Current action and preconditions to check: trajectory_clear

Your task: For each precondition in the list above, predict whether it will hold at this action.

Consider the current scene as observed from the mobile robot's camera, and analyze the predicted future states of all dynamic agents (e.g., people, animals, vehicles, or any moving entities) within the NEXT SECOND.

IMPORTANT: Only answer "very likely" if you are absolutely certain—based on strong, clear evidence—that a dynamic agent will violate the precondition in the predicted future state. Do NOT answer "very likely" for unlikely, ambiguous, or low-probability risks.

Ask yourself for each precondition: Is there a high probability, with clear and convincing evidence, that the predicted future states of any dynamic agent will interfere with the predicted future state of the currently executing action within the NEXT SECOND, causing that precondition to fail?

Assess the risk level based on these predictions. Use "likely" or "very likely" if motions create a clear risk of interference.

Use "neutral" or "improbable" if agents are nearby but their predicted paths are clearly diverging or non-conflicting.

Failure Risk Categories: "very improbable", "improbable", "neutral", "likely", "very likely"

Answer Format: Output ONLY the probability_of_failure value from these categories: "very improbable", "improbable", "neutral", "likely", "very likely"

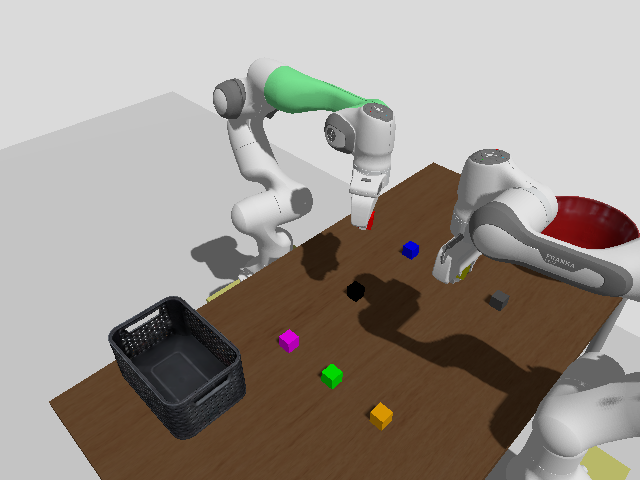

Answer: improbable